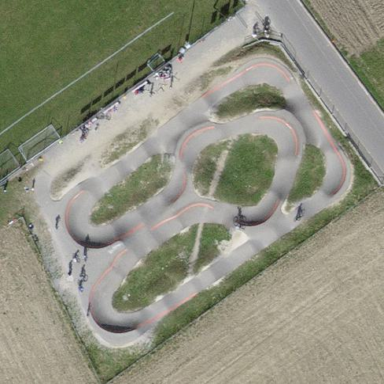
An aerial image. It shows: BMX track with asphalt surface surrounded by fence.